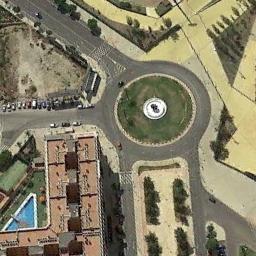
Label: roundabout